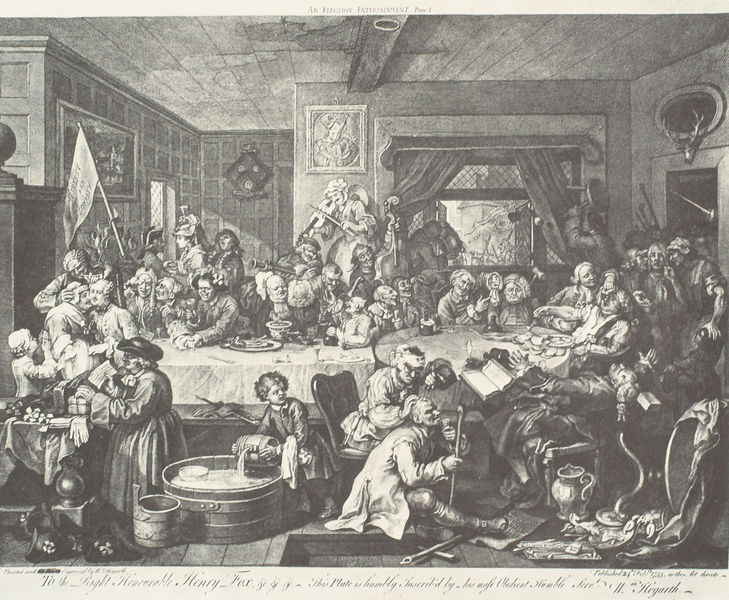
Titel: Four prints of an Election
Künstler: William Hogarth
Schlagwörter: wasser, baden, frauen, menschen, sitzen, fenster, frankreich, frau, grau, hut, männer, raum, schwarz, tisch, tür, weiss, zeichnung, fest, gesellschaft, feiern, gelage, trinken, bild, innenraum, tischtuch, vorhang, decke, kind, bauern, kinder, stock, krug, fahne, essen, tafel, wein, gardine, runde, balken, pfosten, buch, schwarz weiss, stich, fass, mahl, wanne, küche, hirsch, perücken, geweih, betteln, hirschgeweih, wirtsstube, täfelung